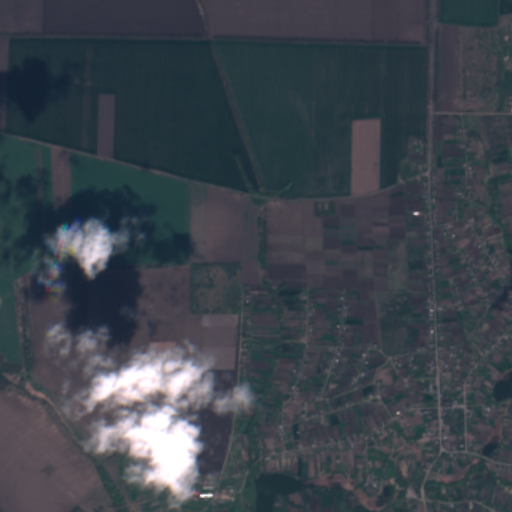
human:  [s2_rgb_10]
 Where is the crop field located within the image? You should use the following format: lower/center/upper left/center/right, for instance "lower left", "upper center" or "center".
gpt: The crop field is located in the lower left of the image.
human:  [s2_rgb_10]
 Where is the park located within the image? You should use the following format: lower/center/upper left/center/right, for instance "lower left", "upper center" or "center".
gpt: The park is located in the center right of the image.
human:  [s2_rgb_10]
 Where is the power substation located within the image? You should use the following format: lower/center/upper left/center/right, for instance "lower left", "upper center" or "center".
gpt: The power substation is located in the upper right of the image.
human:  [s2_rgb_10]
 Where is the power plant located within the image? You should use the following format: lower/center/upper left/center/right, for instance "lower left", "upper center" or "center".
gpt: There is no power plant in the image.